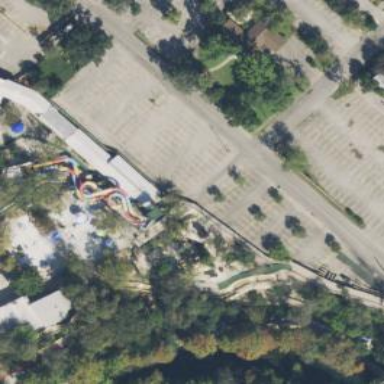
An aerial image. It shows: Water slide attraction.